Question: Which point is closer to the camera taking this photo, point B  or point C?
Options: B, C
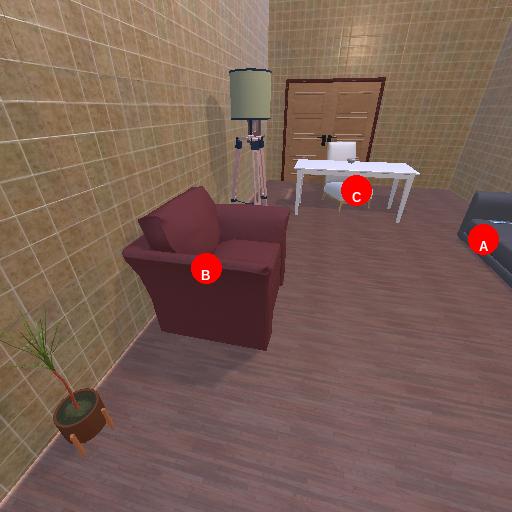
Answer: B